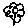
Label: flower